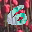
Label: 6